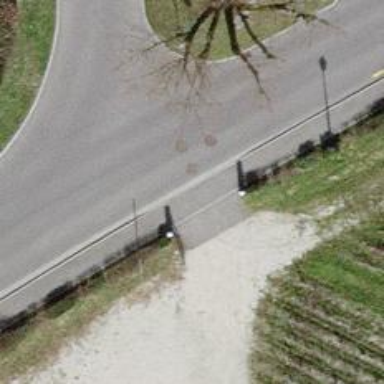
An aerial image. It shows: Hedge acting as barrier.